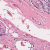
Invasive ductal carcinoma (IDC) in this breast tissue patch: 0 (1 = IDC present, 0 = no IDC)